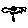
Label: bird